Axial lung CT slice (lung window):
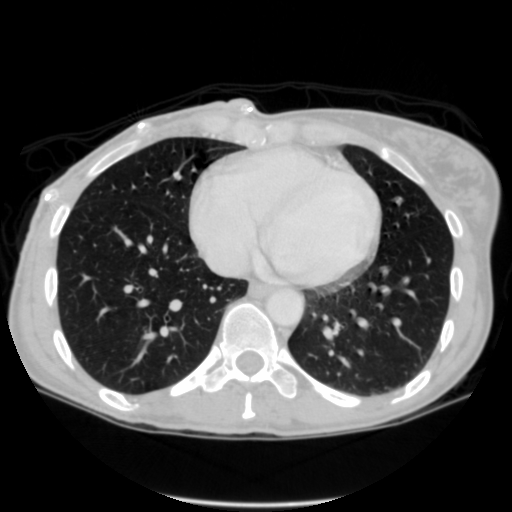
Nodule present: no